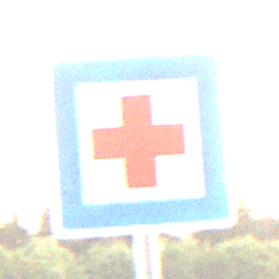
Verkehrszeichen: ErsteHilfe
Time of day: SunriseSunset
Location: Outdoor (Nature)
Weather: Clear
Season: NotSpecified
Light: Natural